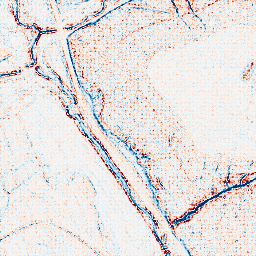
Category: edge_preserving
Decomposition family: bilateral
Decomposition parameters: d: 5
sigma_color: 50
sigma_space: 25
Upsampling method: sinc_hamming
Upsampling parameters: scale: 8
kernel_size: 8
Upsampling scale: 8